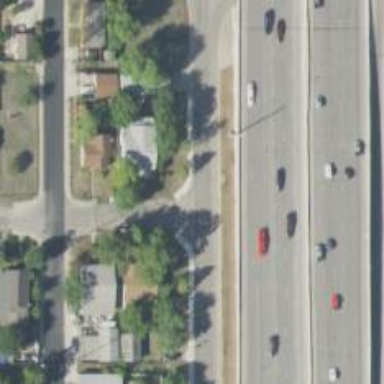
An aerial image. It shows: Secondary road with asphalt surface and frontage road.